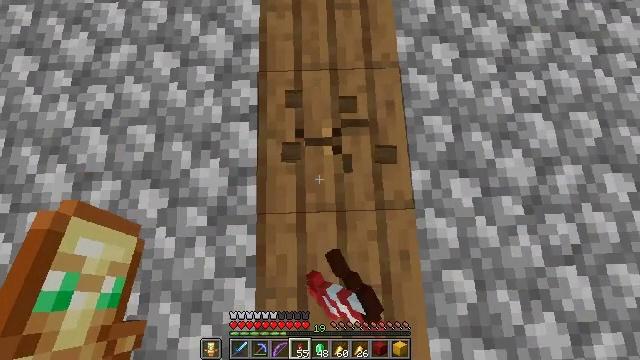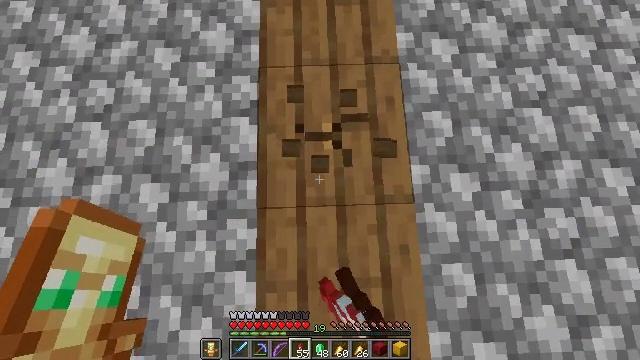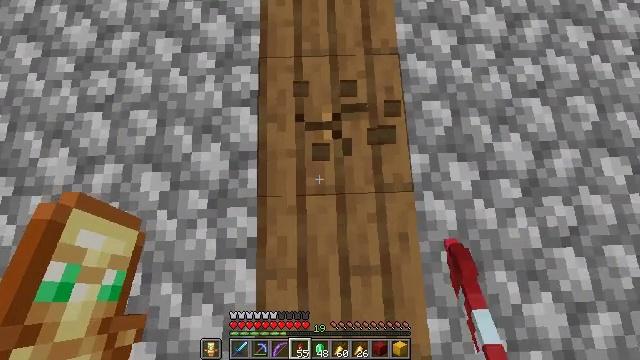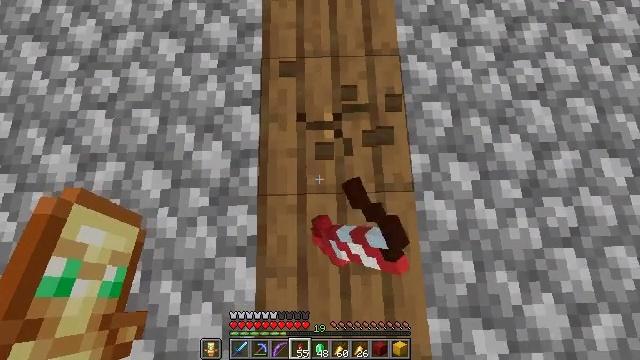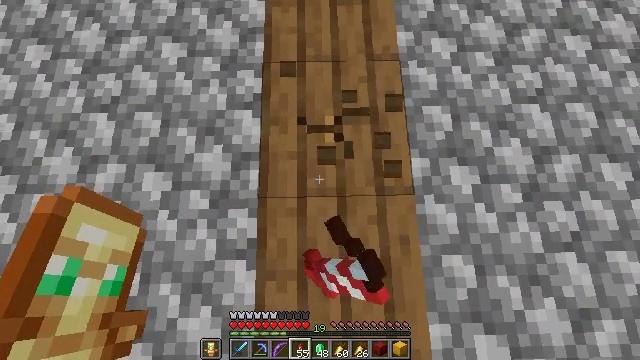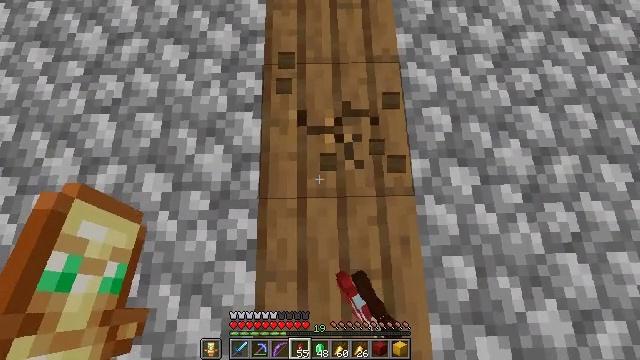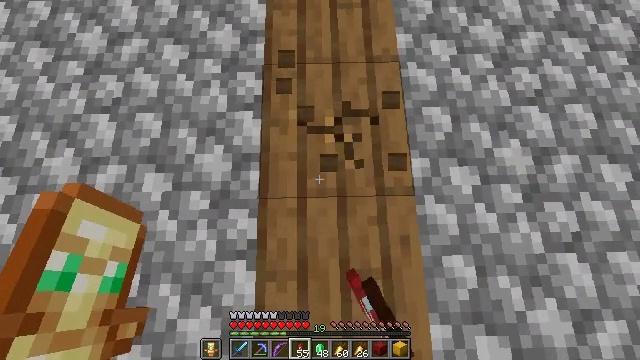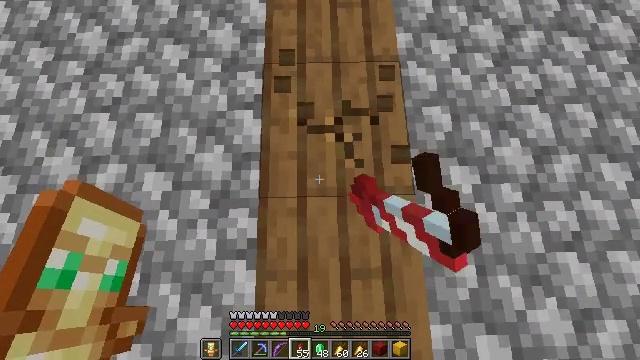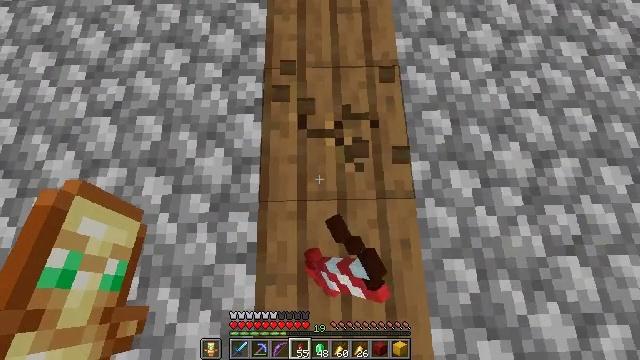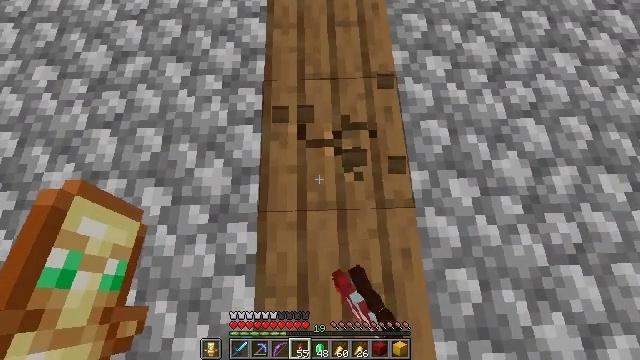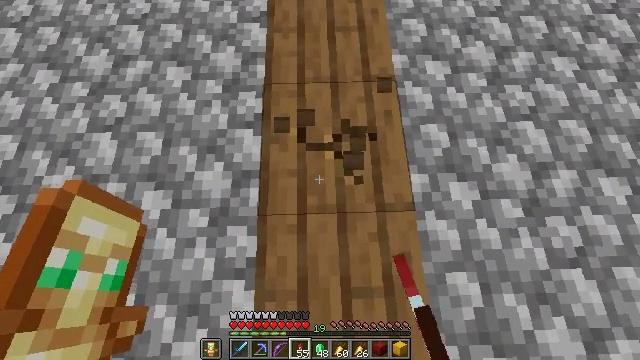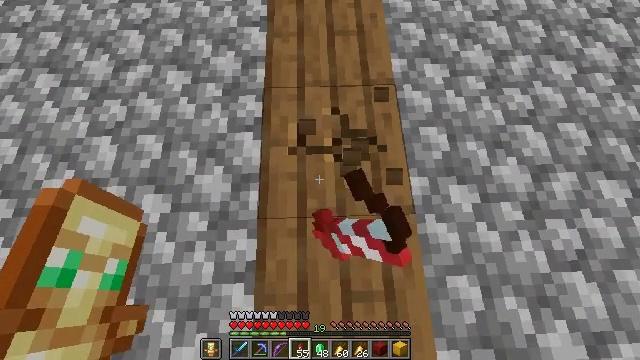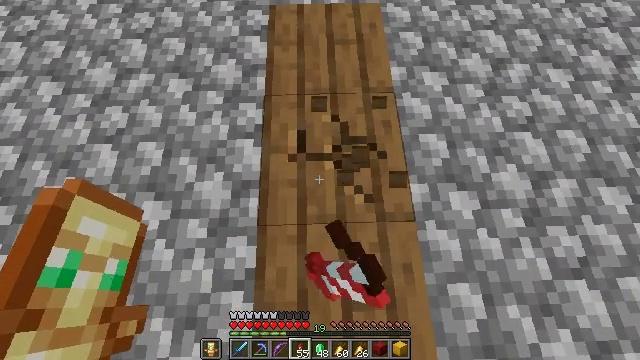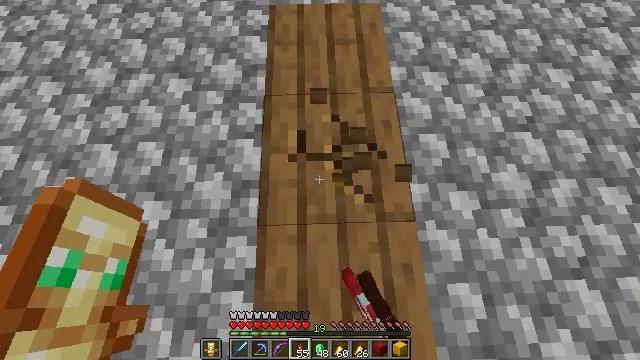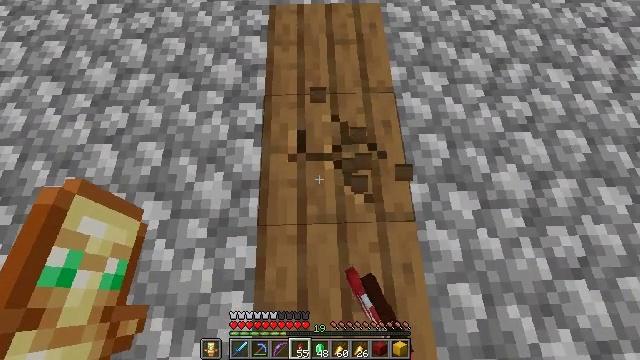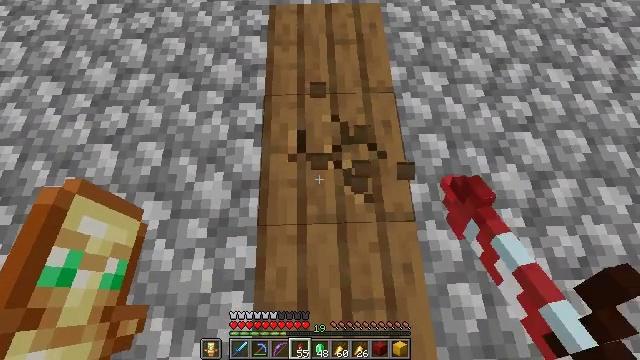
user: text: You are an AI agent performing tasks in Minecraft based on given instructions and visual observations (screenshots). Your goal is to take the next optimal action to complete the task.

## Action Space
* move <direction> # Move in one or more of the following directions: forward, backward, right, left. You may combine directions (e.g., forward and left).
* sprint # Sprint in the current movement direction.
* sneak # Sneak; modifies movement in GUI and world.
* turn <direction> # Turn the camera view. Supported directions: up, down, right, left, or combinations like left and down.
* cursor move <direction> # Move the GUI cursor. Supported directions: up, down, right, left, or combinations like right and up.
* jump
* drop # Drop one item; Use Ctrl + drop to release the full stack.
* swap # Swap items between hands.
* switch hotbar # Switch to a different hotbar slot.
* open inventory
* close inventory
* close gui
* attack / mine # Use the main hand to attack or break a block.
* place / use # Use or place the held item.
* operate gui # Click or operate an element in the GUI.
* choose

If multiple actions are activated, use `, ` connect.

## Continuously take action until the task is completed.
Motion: motion action
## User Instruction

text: Get spruce planks back into your inventory.
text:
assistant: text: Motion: attack / mine
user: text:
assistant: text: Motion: attack / mine
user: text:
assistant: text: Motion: attack / mine
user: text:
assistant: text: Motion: turn up, attack / mine
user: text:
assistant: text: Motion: attack / mine
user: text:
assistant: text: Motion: attack / mine
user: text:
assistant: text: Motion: attack / mine
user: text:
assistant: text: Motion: attack / mine
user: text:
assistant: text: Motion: turn up, attack / mine
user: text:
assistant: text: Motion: attack / mine
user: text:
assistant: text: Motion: attack / mine
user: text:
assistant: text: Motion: turn up, attack / mine
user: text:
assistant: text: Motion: attack / mine
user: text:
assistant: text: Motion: attack / mine
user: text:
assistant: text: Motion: attack / mine
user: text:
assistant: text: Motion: move right, turn left, attack / mine
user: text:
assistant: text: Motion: move right, turn left, attack / mine
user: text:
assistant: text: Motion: move right, turn left, attack / mine
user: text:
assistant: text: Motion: turn left, attack / mine
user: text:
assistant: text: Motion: attack / mine
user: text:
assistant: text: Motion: turn left and up, attack / mine
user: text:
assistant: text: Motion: attack / mine
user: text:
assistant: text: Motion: attack / mine
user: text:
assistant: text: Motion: attack / mine
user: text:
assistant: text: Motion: attack / mine
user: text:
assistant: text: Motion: turn left, attack / mine
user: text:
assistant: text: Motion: turn left, attack / mine
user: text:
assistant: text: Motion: turn left, attack / mine
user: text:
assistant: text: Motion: attack / mine
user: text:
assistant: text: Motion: attack / mine